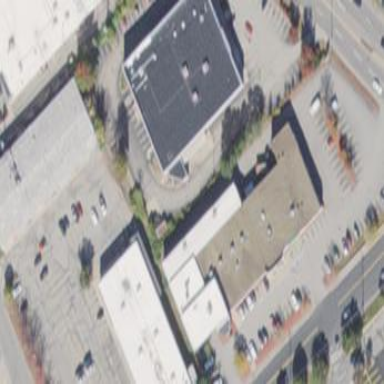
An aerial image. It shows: Building.